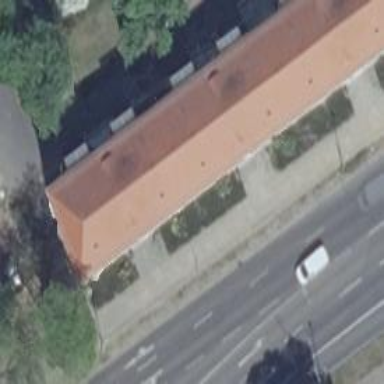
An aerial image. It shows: Wheat-colored apartment building with hipped roof made of roof tiles.